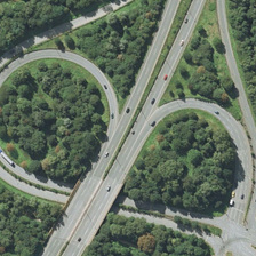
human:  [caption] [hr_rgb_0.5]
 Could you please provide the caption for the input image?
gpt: There are two round roads on Zhong overpass, which look like the eyes of two owls and are decorated with dense jungle.

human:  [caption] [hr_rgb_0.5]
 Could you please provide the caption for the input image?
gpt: A bell-shaped viaduct has two ring-shaped streets, which look like owl's eyes and are decorated with dense jungle.

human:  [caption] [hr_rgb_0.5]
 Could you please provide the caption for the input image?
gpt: cars are running on the viaduct spanning the road below which separates thouse lush trees .

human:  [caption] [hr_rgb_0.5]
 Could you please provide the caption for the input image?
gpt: On the small viaduct, there are two round roads, which look like the two eyes of an owl decorated with dense jungle.

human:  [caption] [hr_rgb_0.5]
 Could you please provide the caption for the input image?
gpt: decorated by jungle  the bell mouthed viaduct has two loop shaped roads .